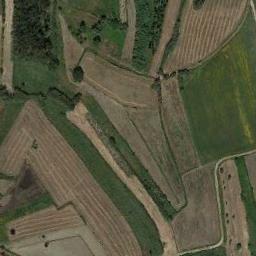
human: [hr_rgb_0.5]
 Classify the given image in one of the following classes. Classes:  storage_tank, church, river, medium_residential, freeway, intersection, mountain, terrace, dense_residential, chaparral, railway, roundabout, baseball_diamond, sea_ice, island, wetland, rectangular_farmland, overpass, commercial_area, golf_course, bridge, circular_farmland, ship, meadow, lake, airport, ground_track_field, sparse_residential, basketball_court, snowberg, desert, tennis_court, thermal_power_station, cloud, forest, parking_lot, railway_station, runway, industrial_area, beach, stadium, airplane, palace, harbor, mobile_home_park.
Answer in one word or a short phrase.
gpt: terrace